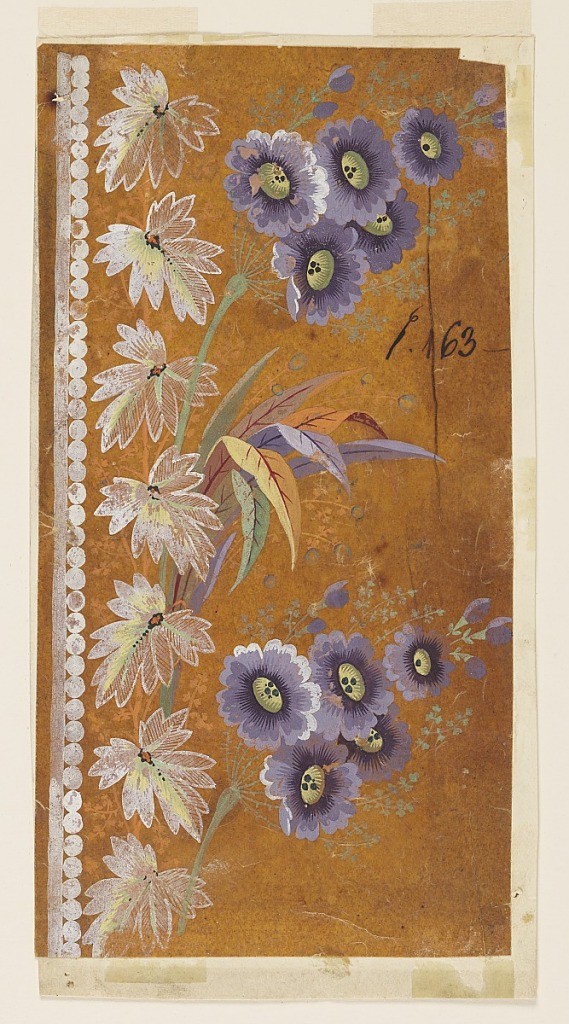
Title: Design for an Embroidered Vertical Border
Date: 1800–15
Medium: Brush and gouache on oiled translucent paper
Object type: Drawing
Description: A bough with purple and yellow flowers and purple, yellow, and green leaves is positioned to the right of a vertical garland with white leaves. A white vertical stripe and a string of beads appears at the left.